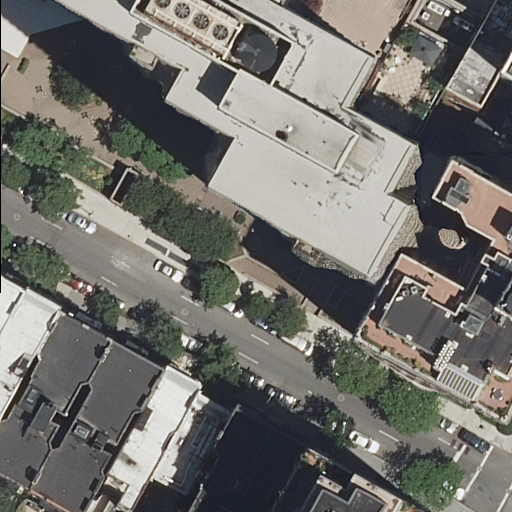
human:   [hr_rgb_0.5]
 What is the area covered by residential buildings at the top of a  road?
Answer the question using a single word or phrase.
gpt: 3379m2

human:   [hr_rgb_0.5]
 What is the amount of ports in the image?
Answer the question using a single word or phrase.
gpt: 0

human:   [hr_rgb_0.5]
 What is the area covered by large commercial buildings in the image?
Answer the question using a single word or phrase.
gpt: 0m2

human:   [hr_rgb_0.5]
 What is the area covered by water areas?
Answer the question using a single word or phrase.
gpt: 0m2

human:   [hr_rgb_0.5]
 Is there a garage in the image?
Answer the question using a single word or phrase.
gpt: no

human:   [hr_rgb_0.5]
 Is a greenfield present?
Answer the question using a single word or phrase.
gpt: no

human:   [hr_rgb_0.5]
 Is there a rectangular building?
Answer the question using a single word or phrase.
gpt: yes

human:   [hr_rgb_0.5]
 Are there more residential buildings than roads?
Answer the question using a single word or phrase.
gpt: yes

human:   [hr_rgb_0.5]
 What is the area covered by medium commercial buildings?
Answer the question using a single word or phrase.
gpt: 0m2

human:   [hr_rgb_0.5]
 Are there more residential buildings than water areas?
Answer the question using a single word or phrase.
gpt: yes

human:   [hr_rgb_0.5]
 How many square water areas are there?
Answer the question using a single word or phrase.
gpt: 0

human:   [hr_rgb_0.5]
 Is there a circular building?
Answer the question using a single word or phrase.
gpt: no

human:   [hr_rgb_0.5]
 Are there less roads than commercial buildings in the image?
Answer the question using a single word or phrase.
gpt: no

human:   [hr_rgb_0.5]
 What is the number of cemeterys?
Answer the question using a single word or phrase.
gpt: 0

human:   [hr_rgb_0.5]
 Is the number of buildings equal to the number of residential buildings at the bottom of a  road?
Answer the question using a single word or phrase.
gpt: no

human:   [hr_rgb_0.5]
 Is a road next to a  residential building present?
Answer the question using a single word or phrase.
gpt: yes

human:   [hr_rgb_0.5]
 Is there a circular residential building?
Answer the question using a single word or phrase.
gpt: no

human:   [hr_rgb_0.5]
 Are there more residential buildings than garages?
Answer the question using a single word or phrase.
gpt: yes

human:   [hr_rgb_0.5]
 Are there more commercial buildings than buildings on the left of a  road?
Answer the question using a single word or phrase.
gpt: no

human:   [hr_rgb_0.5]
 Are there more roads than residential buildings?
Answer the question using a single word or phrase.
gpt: no

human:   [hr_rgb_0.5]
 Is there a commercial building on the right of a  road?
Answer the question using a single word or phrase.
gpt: no

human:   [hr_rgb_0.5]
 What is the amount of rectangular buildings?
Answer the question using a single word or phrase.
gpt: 7

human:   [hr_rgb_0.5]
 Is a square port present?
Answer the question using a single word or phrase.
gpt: no

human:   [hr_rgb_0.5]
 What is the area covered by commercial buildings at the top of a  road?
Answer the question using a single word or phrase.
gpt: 0m2

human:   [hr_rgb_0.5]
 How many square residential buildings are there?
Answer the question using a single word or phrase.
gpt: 0

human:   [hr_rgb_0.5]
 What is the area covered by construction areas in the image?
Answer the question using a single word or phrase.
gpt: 0m2

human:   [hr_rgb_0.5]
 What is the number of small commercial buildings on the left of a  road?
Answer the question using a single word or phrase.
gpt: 0

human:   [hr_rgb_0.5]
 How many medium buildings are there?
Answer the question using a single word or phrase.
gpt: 6

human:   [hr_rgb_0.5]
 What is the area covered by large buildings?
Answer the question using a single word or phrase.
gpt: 3336m2

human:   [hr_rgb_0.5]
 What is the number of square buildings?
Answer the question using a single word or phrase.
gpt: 0

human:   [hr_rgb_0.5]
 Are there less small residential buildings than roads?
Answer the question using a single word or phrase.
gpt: yes

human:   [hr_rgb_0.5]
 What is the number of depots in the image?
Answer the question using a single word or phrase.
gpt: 0

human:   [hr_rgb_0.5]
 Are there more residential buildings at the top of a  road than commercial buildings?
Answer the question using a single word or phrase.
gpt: yes

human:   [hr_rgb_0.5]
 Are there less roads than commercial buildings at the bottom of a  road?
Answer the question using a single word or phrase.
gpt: no

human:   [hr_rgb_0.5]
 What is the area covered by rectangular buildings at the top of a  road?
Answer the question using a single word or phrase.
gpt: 42m2

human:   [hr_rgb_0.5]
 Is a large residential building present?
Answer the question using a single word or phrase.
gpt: yes